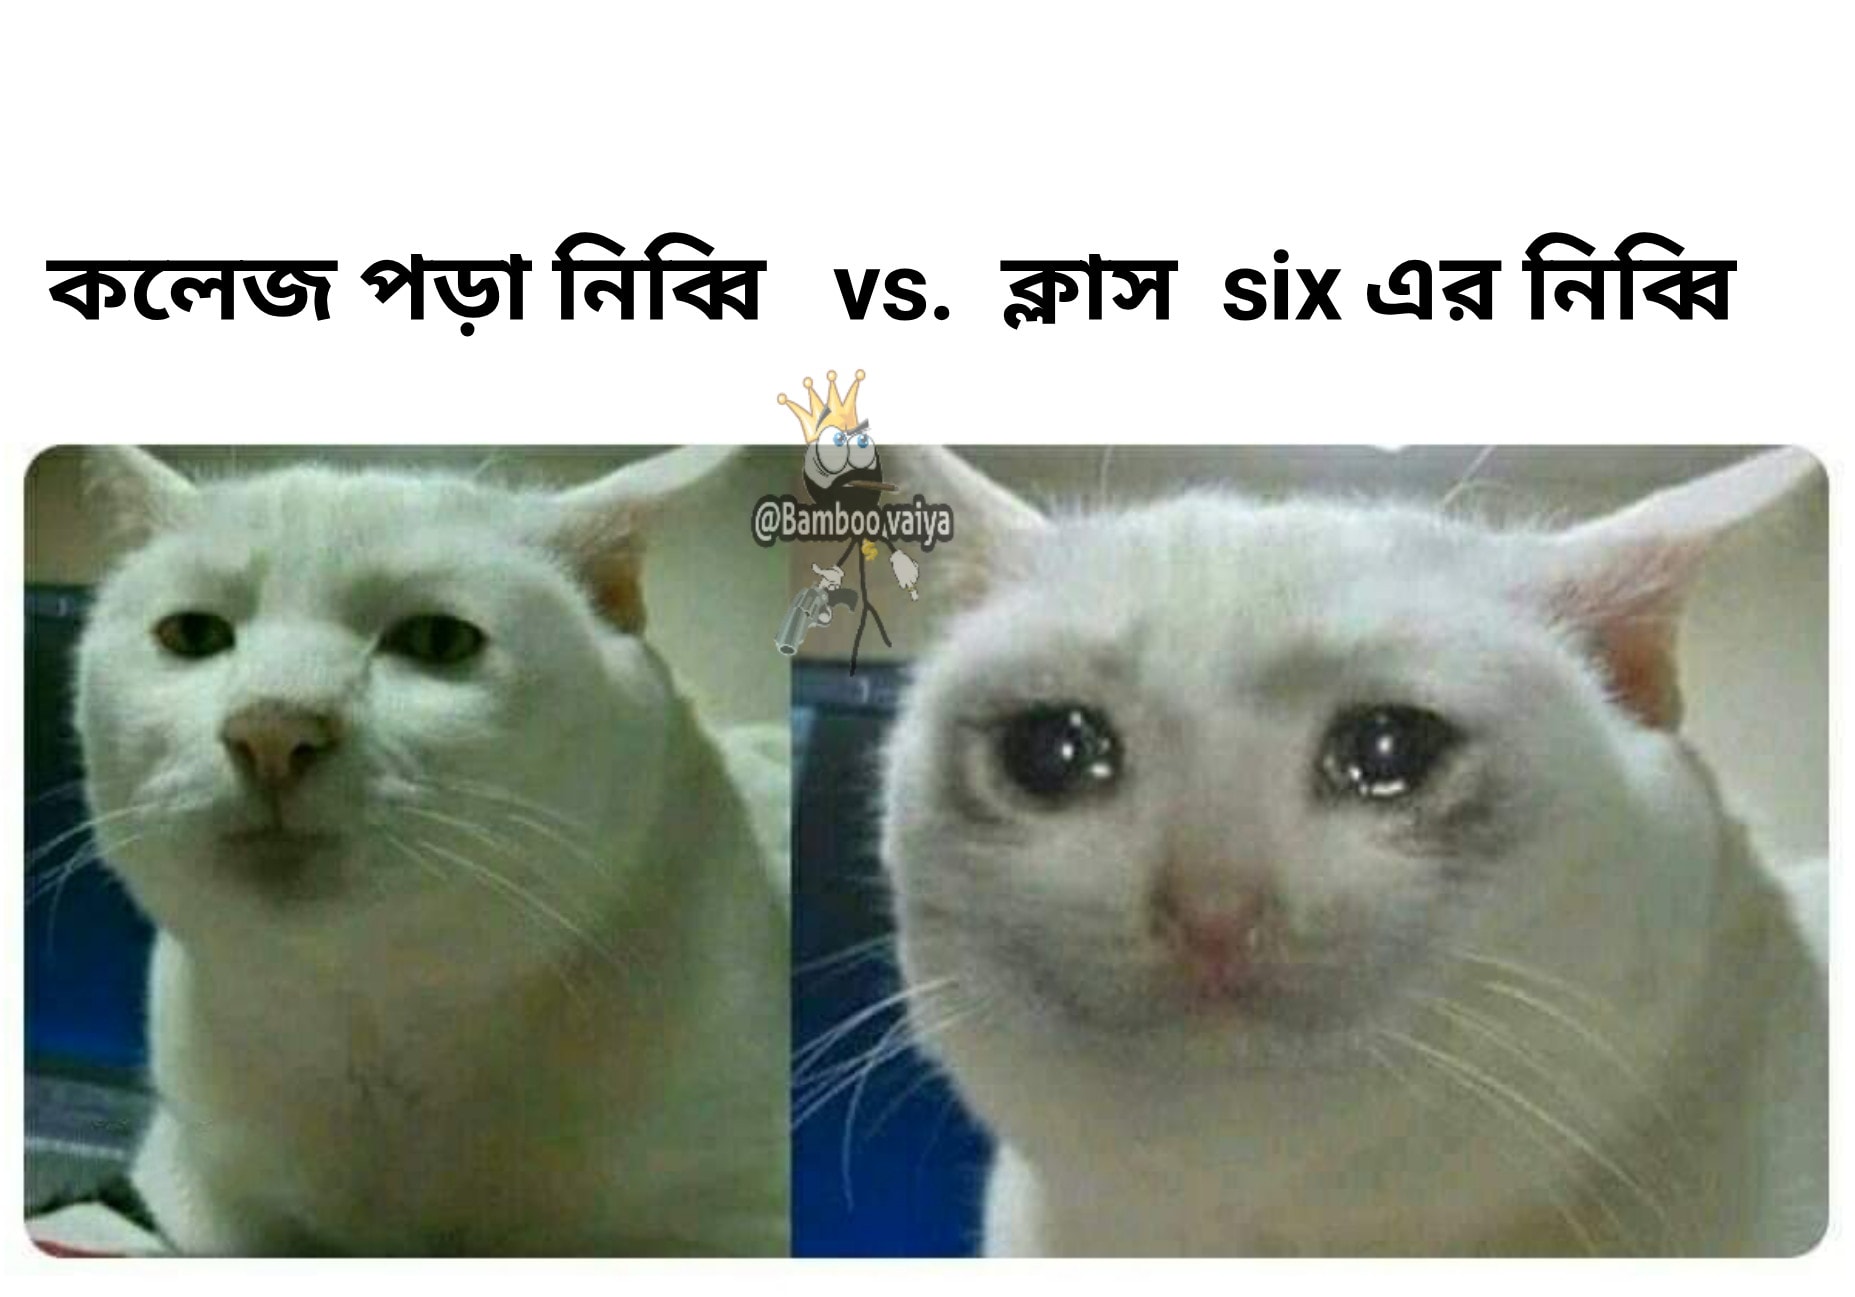
Caption: কলেজ পড়া নিব্বি   vs. ক্লাস six এর নিব্বি
Label: non-hate